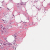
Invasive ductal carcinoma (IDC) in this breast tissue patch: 1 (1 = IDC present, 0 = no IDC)